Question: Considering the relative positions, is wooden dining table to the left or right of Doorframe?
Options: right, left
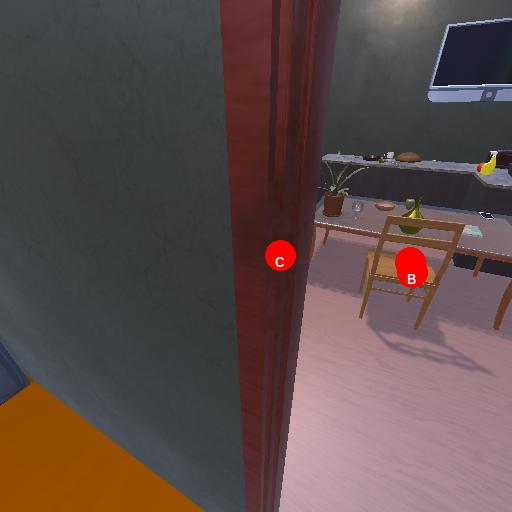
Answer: right